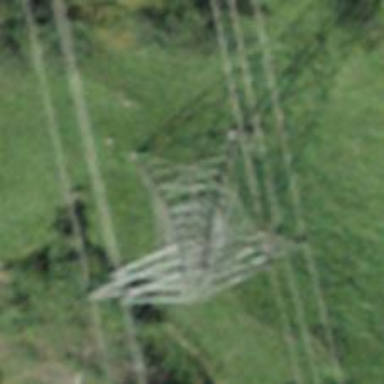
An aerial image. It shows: Towering power structure.